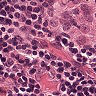
Metastatic tissue present: no